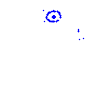
Particle: kaon